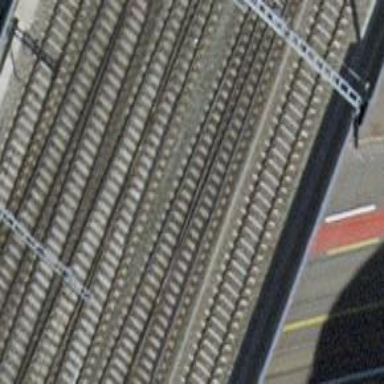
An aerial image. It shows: Railway bridge with electrified tracks and single contact line.